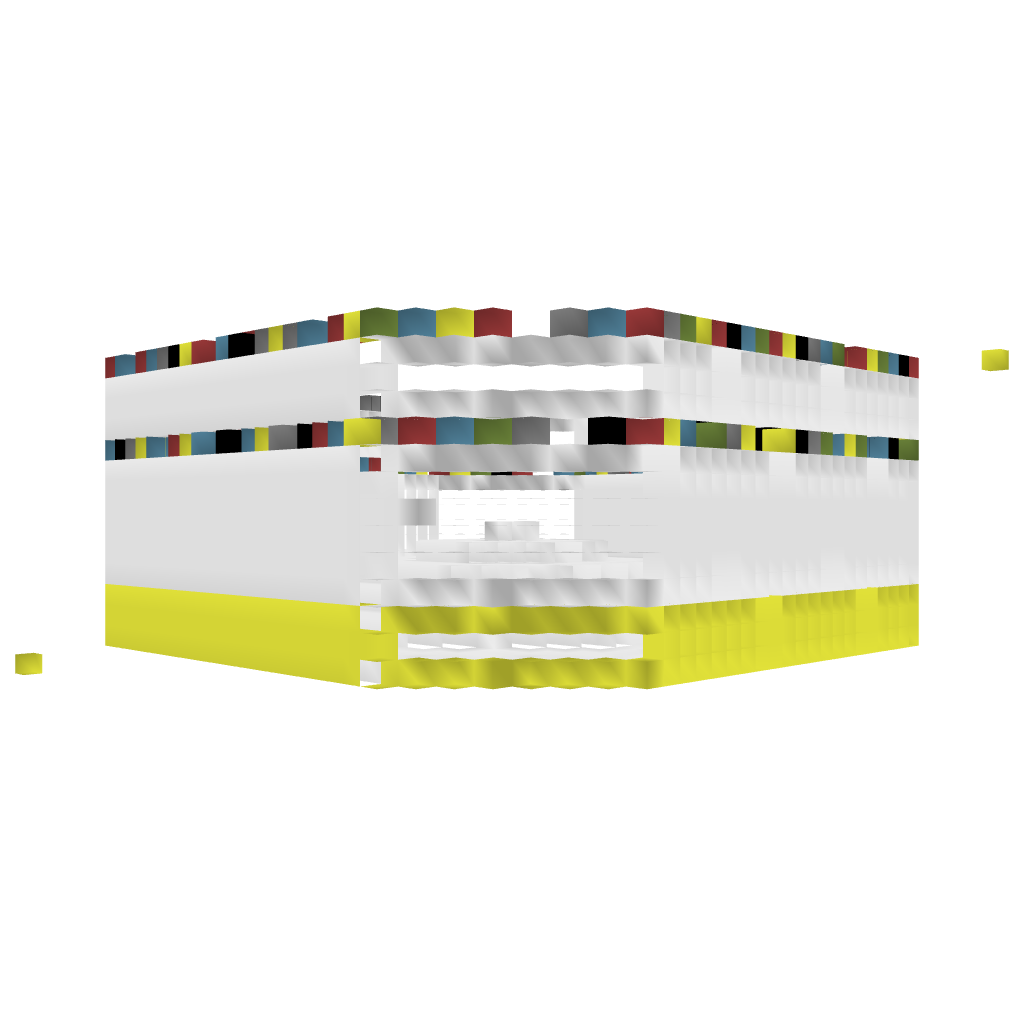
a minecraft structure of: Color Shuffle Circle bad low quality